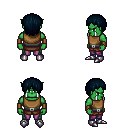
a pixel art fantasy rpg character, male body template, orc, green skin, leather chest armor, magenta pants, raven plain hairstyle, leather bracers, metal boots, four views (front, back, left, right), 2x2 character sprite sheet, small pixel art, hard edges, no anti-aliasing